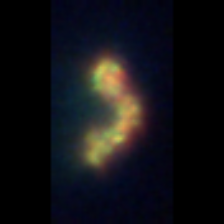
Taxon: Unknown_detritus
Group: Unknown